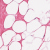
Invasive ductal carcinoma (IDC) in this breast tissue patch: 0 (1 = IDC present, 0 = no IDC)